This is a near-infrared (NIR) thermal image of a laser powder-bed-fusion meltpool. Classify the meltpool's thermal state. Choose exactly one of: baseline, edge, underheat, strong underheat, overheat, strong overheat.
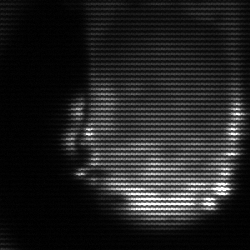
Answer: baseline